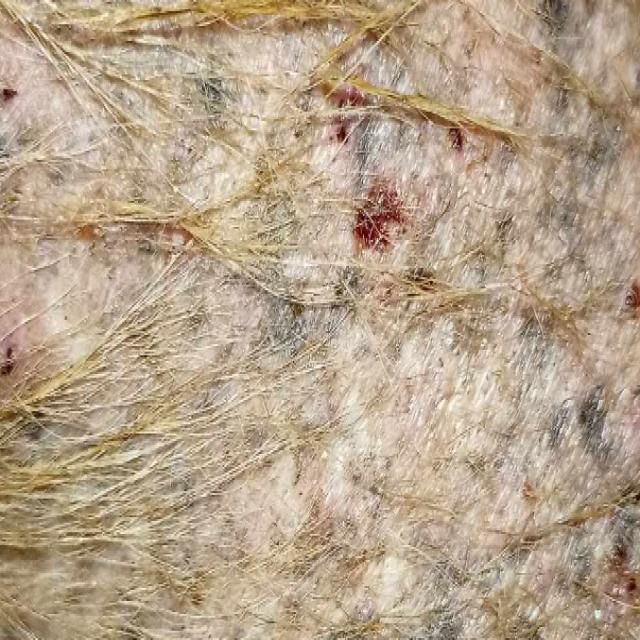
Canine demodicosis (Demodex mange) — caused by Demodex canis mites. Presents with alopecia, follicular papules, pustules, and comedones. Often localized on face and forelimbs.